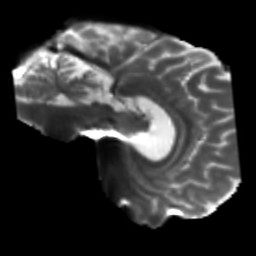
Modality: T2w
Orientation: sagittal
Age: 41
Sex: male
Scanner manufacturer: siemens
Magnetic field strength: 3 T
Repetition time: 5.47 s
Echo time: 0.0854 s